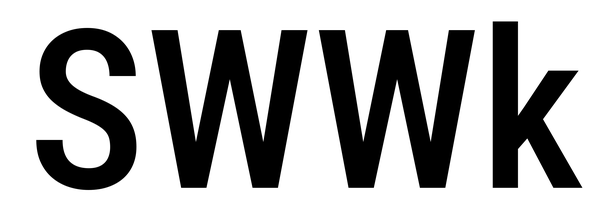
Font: Roboto_Condensed_Medium